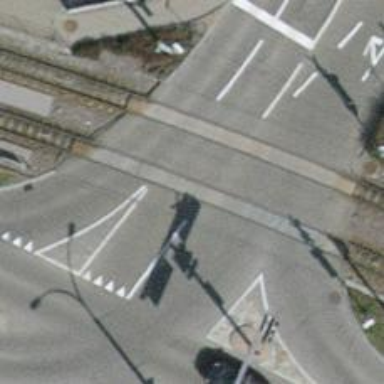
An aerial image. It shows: Railway level crossing.